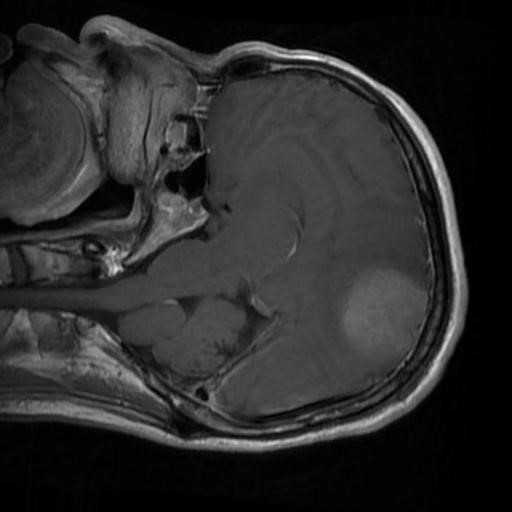
Label: brain_menin